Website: walmart
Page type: account-selection
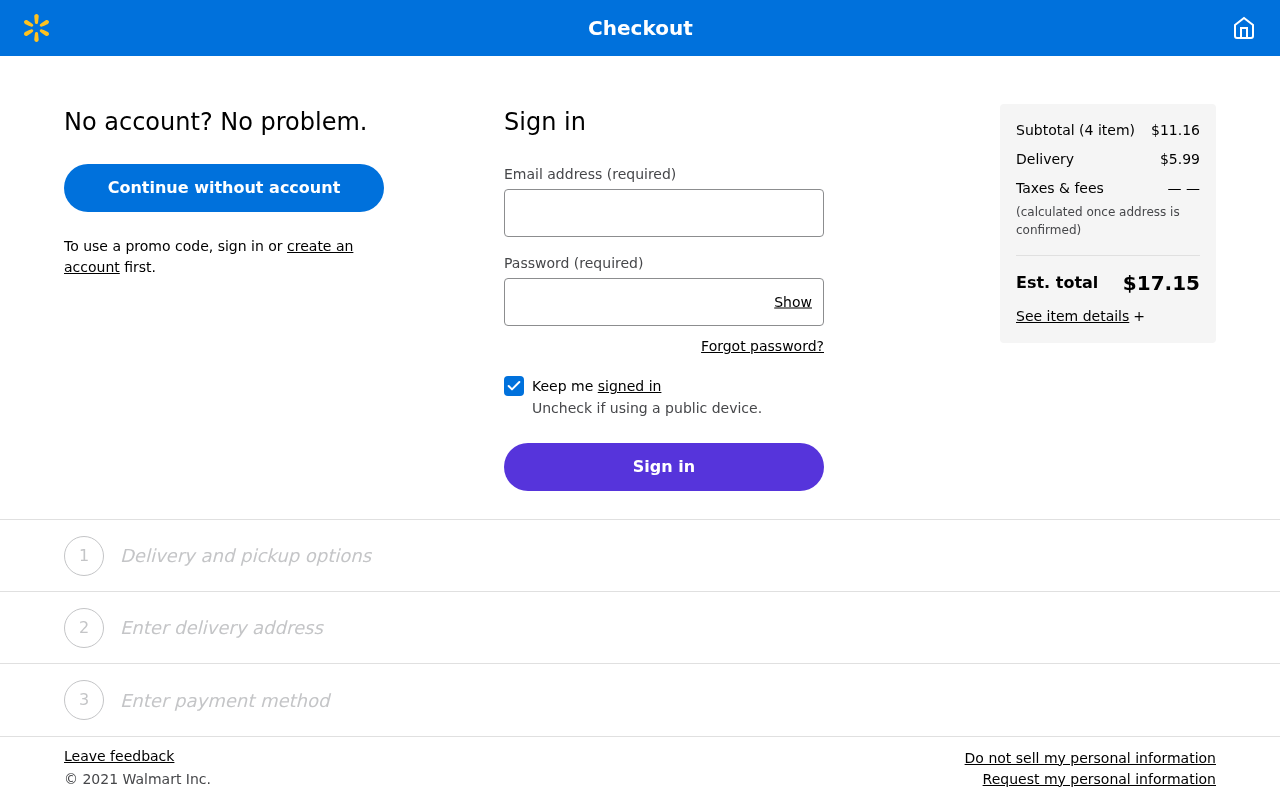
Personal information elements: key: PII_EMAIL
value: elizabethtaylor@gmail.com
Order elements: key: ORDER_NUM_ITEMS
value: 4
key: ORDER_SUBTOTAL
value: $11.16
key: ORDER_SHIPPING_COST
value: $5.99
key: ORDER_TOTAL
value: $17.15